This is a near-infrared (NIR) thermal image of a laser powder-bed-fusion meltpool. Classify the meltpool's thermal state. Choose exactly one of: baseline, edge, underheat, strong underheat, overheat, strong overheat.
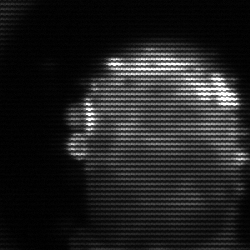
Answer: baseline